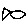
Label: fish